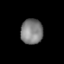
Tissue: lung
Cell type: T cells
Senescence score: 0.5893
Nuclear area (px): 551
Mean DAPI intensity: 127.299